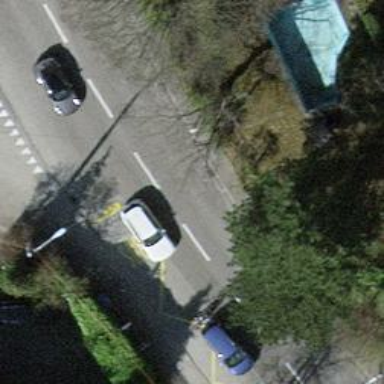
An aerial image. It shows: Uncontrolled crossing with zebra marking and crossing island.